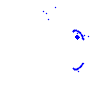
Particle: proton